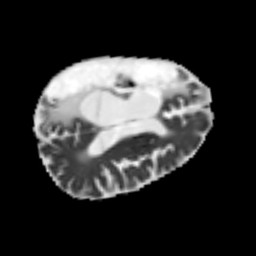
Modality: MD
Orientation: axial
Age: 55
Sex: male
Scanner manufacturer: siemens
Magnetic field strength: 3 T
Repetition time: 4.987 s
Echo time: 0.0792 s